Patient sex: M
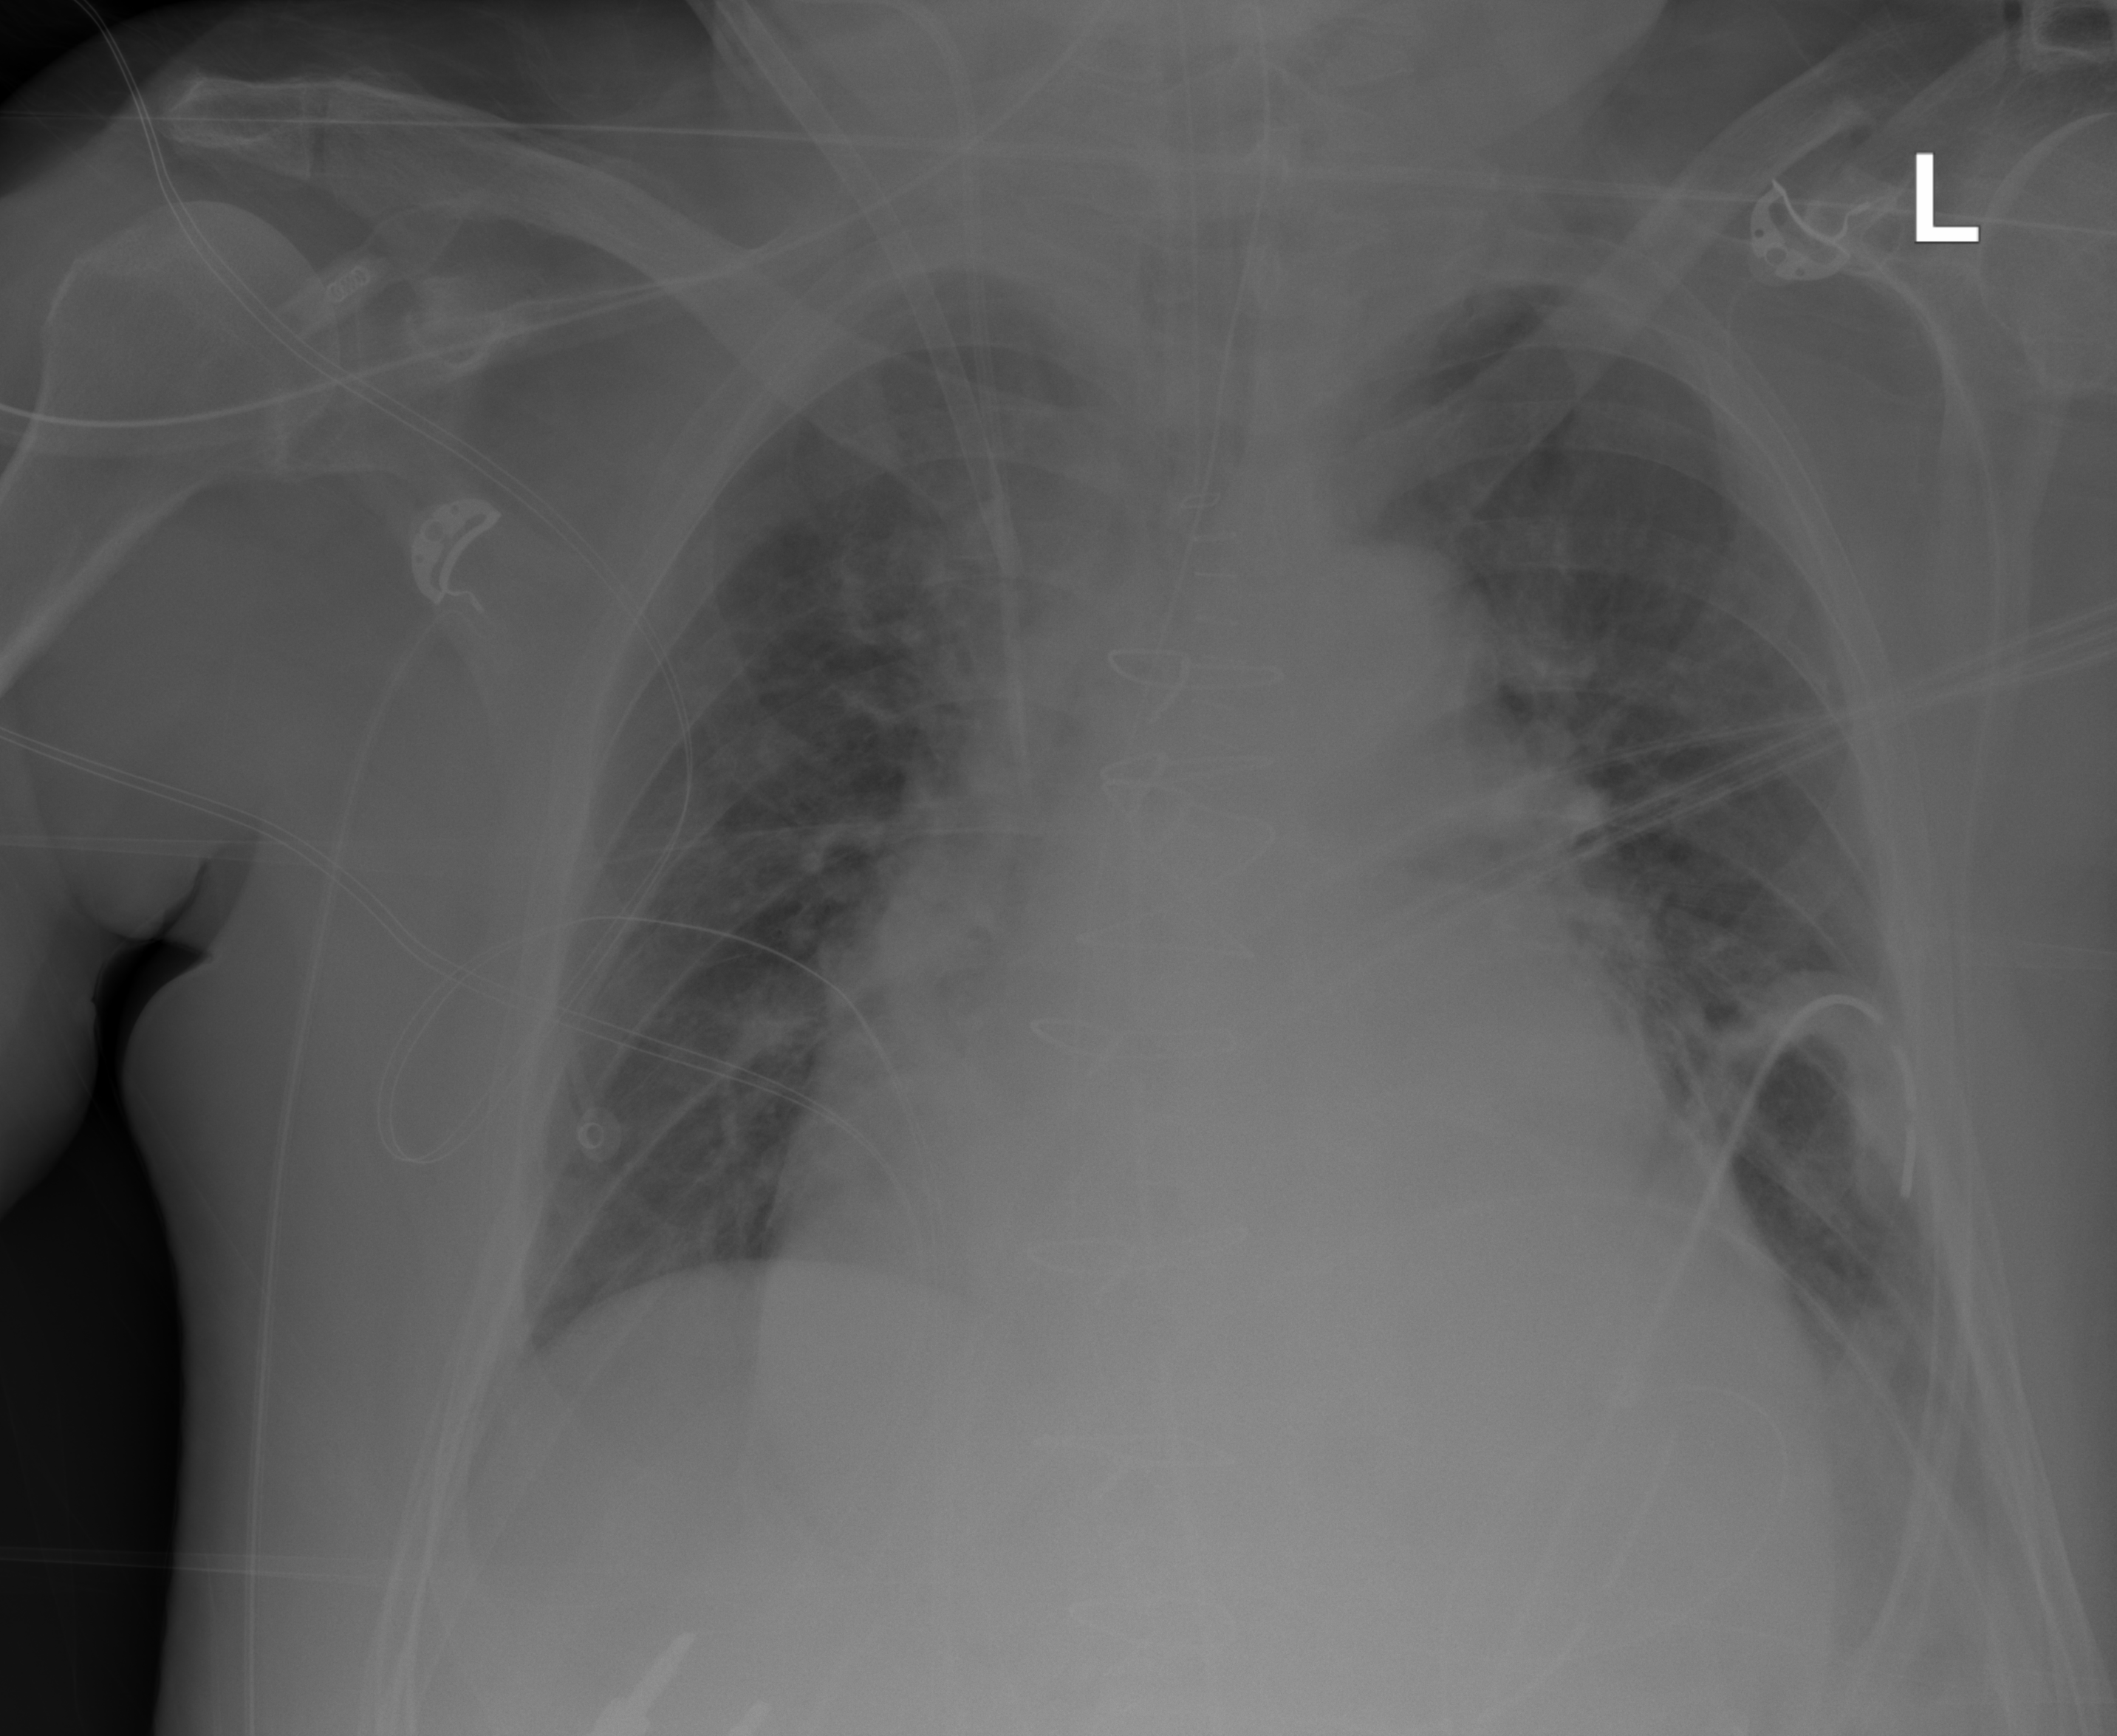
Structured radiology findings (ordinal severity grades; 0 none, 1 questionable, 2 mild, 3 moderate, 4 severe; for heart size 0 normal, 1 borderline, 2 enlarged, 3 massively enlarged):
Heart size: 3
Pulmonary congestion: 2
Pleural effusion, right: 0
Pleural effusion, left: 2
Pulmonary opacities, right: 0
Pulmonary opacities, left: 0
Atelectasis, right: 2
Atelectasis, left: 2